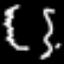
Label: squiggle